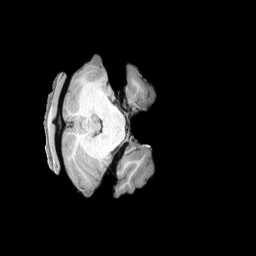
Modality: T1w
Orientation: axial
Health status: healthy